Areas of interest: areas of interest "Shopping Mall"
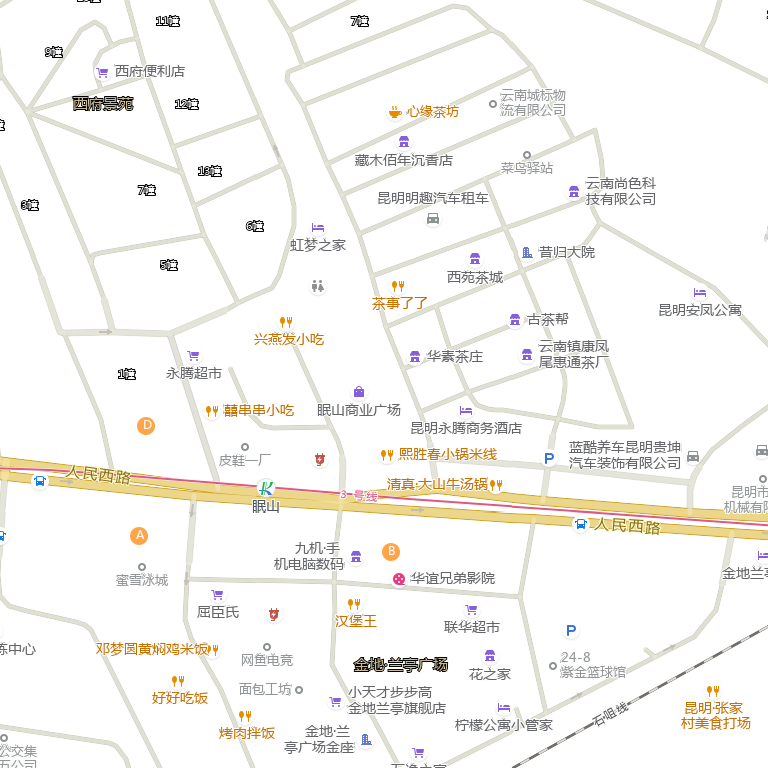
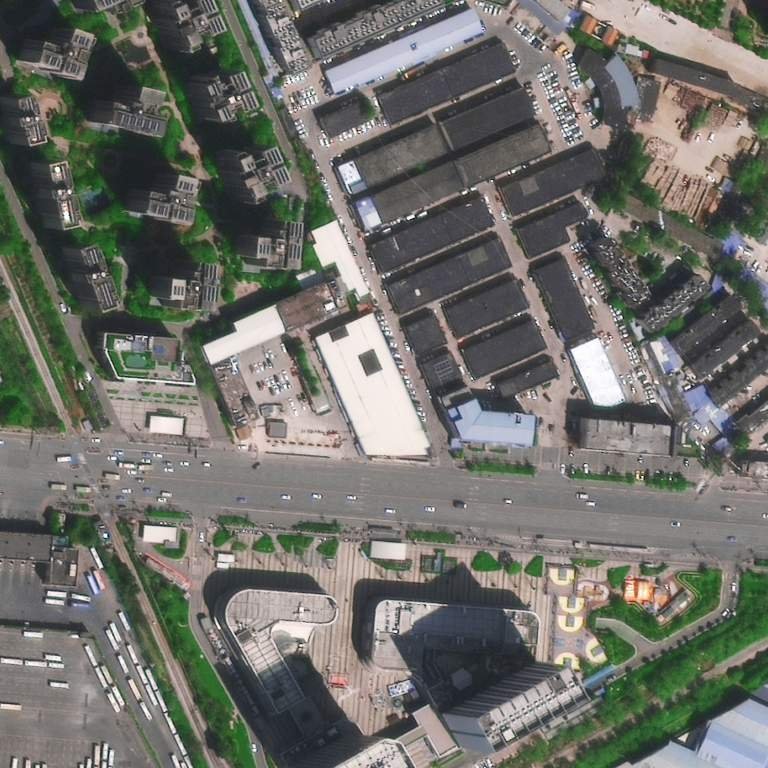